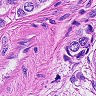
Metastatic tissue present: yes